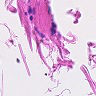
Metastatic tissue present: no